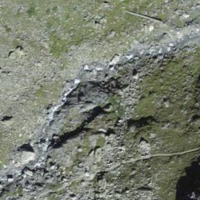
EUNIS habitat code: 48
Species observed at this site:
Bartsia alpina
Capra ibex